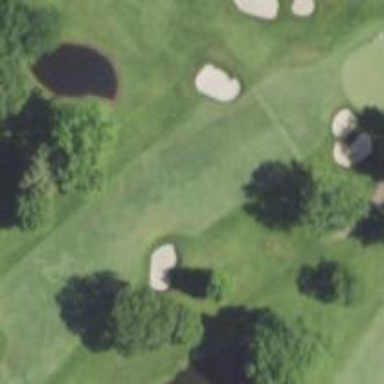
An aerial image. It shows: Golf hole.